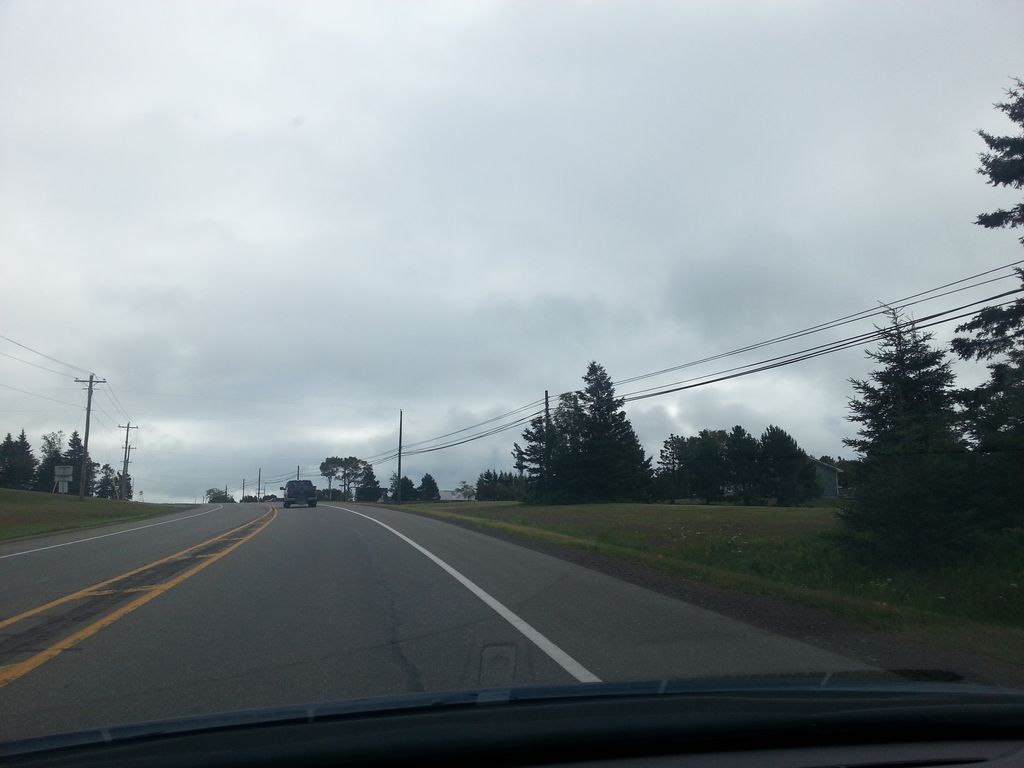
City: charlottetown